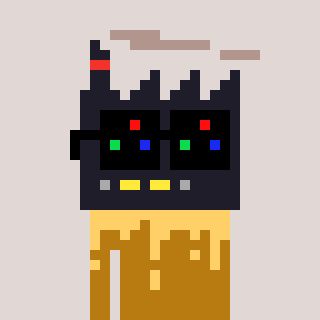
a pixel art character with square black sunglasses, a factory-shaped head and a gold-colored body on a warm background